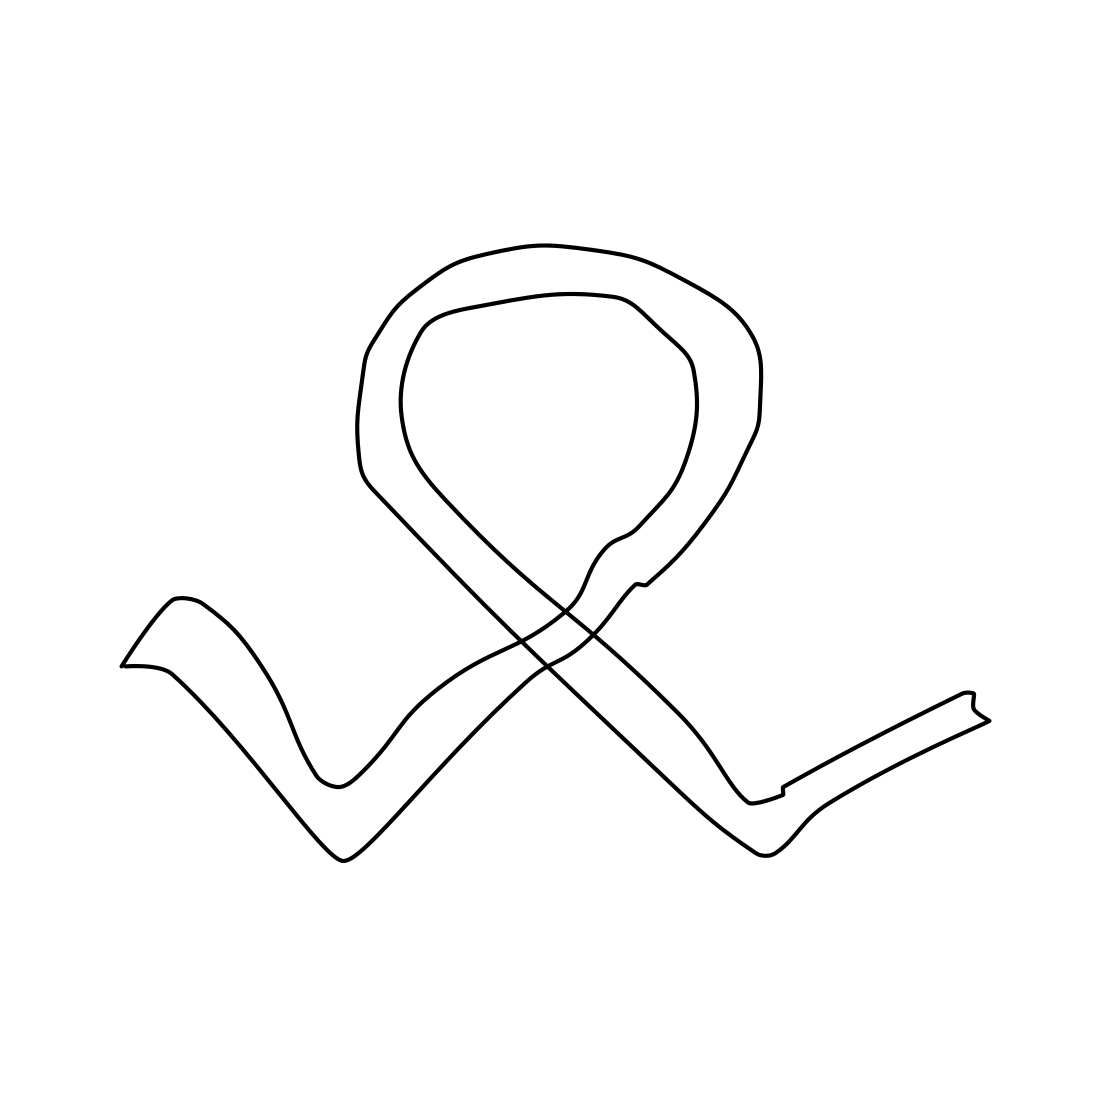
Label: paper clip